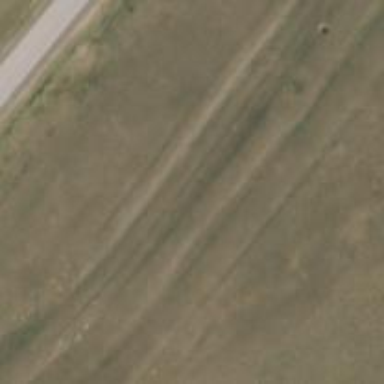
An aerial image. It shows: Abandoned railway.